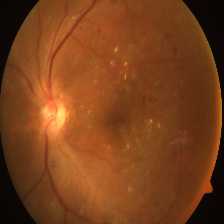
Diabetic retinopathy grade: Proliferative DR